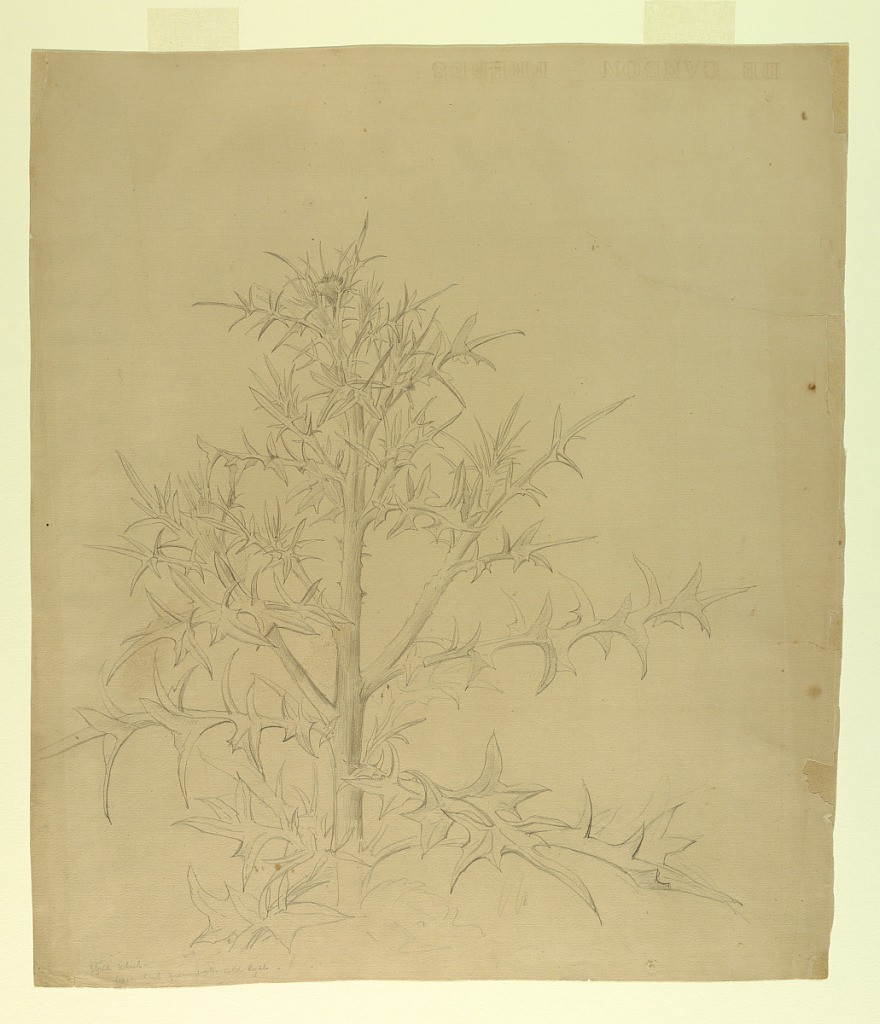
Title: Study of foliage
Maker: William Stanley Haseltine, American, 1835–1900
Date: ca. 1857
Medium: Graphite on paper
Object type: Drawing
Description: Sketch of a plant with leaves.